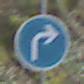
Verkehrszeichen: VorgeschriebeneFahrtrichtungRechts
Umgebung: Outdoor, Nature
Tageszeit: MorningAfternoon
Wetter: PartlyCloudy
Licht: Natural
Jahreszeit: NotSpecified
Kontrast: LowContrast